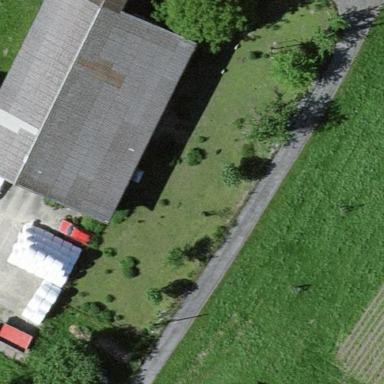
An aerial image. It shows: Farmyard area.